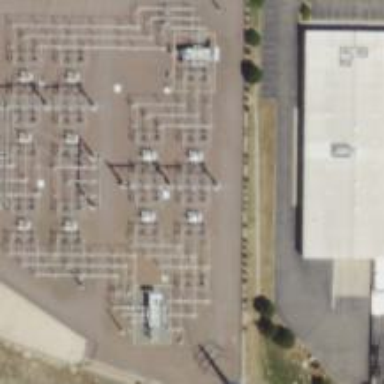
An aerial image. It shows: Switch used for power control.